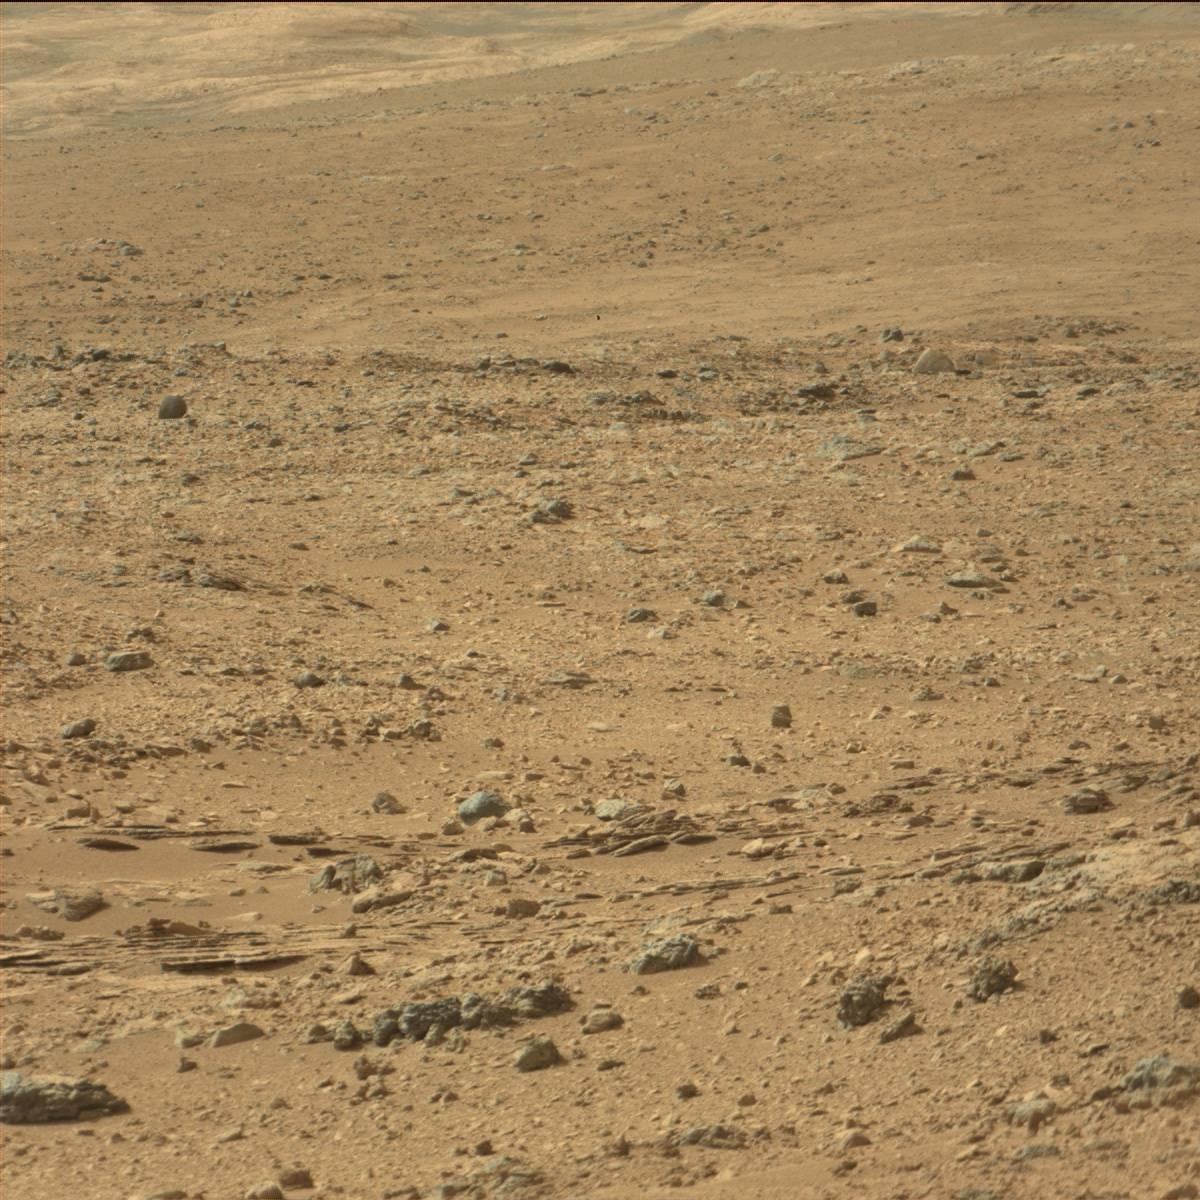
Terrain classes present: Bedrock, Ridge, Rock, Sand / Soil